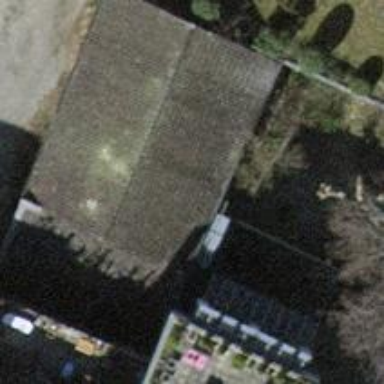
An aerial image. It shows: Part of building with flat gray roof.